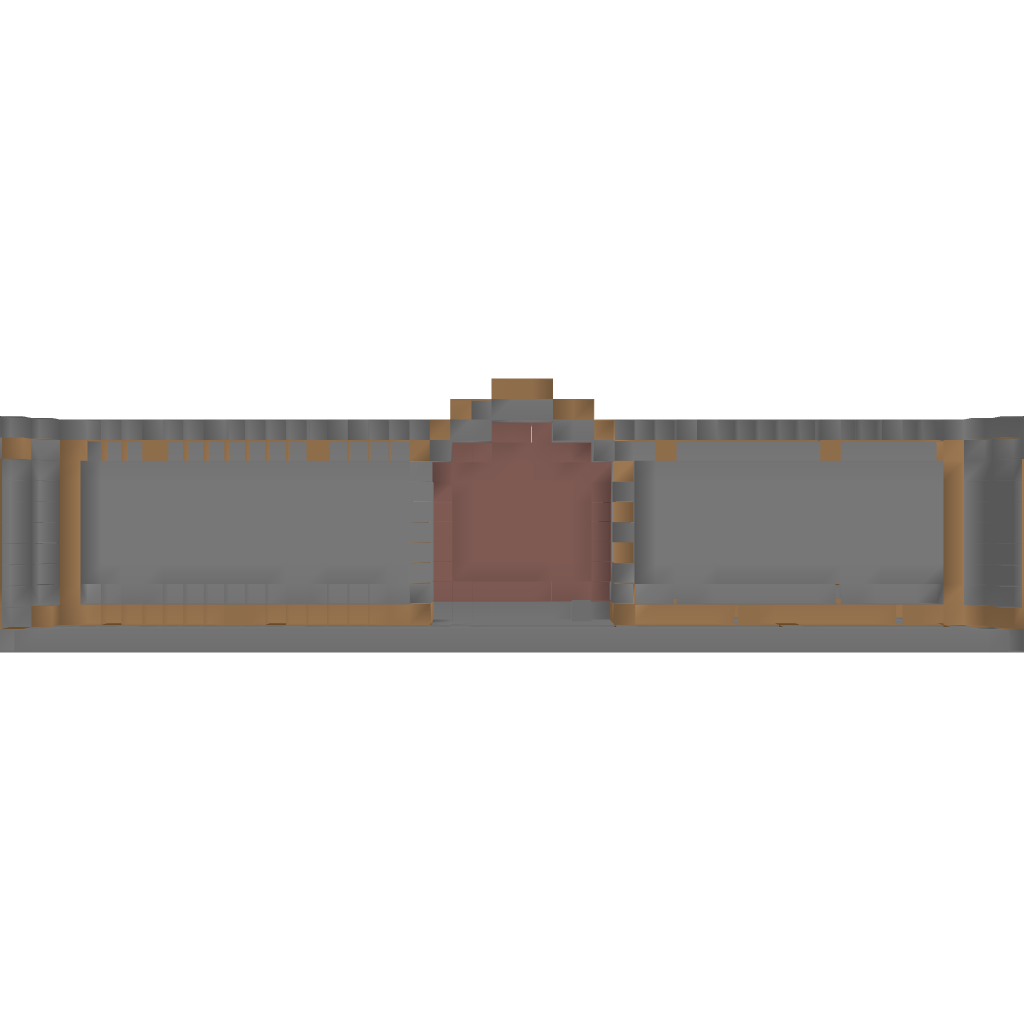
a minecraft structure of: castle walls bad low quality